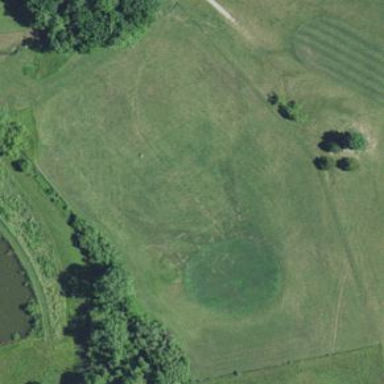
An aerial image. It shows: Area with grass used as rough in golf course.